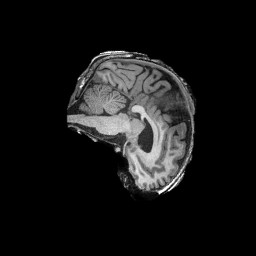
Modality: T1w
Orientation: sagittal
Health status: ill
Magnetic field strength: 3 T